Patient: sex M, age 65
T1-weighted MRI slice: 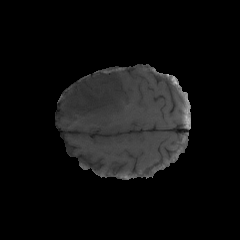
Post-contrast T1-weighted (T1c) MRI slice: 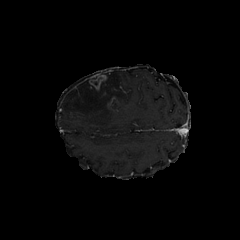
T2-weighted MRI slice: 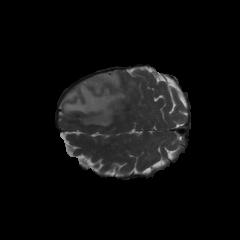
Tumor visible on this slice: yes
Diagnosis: Glioblastoma, IDH-wildtype
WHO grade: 4